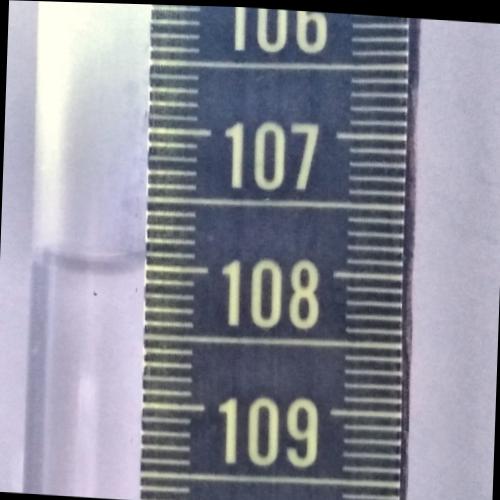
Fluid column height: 108.0 cm